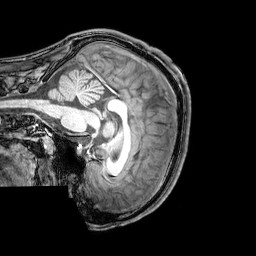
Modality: T1w
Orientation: sagittal
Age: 22
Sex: male
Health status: healthy
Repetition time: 0.081 s
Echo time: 0.037 s